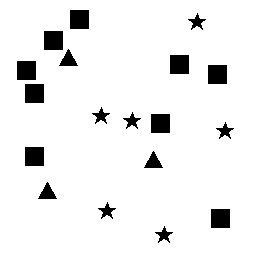
Squares: 9
Triangles: 3
Stars: 6
Total shapes: 18